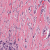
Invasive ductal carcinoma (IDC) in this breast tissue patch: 1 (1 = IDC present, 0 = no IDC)